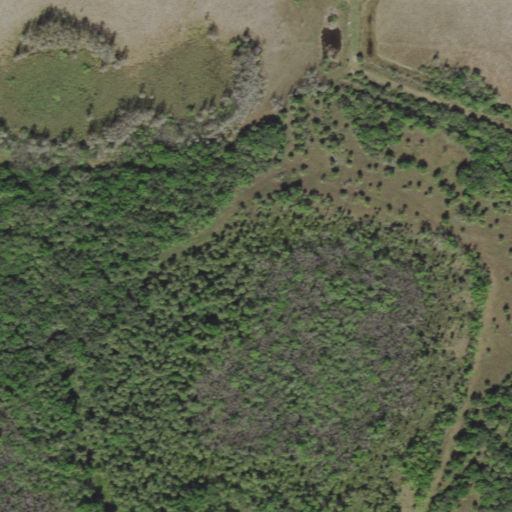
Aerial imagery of island in Florida named Doctors Hammock containing woody wetlands and herbaceous wetlands